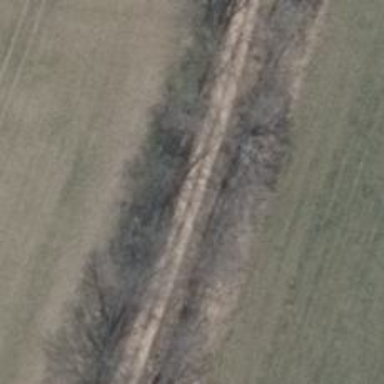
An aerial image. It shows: Gravel track with track type of grade3.